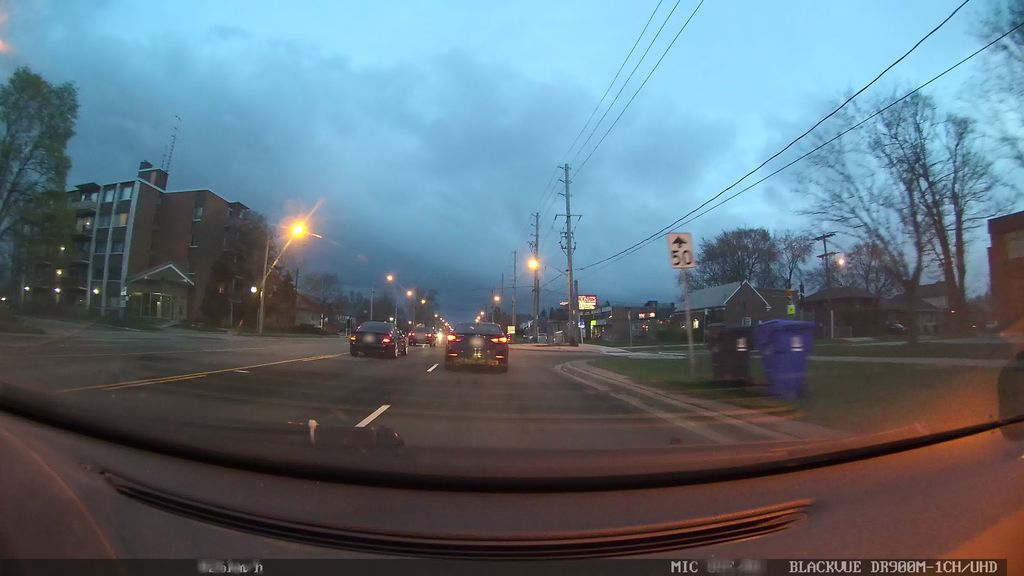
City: toronto